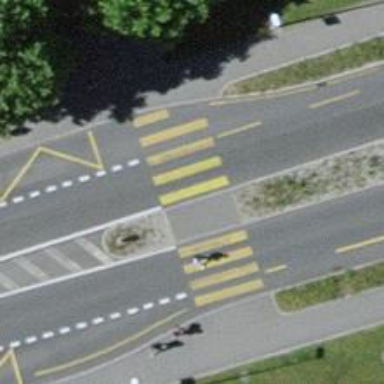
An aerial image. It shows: Footway located on traffic island.